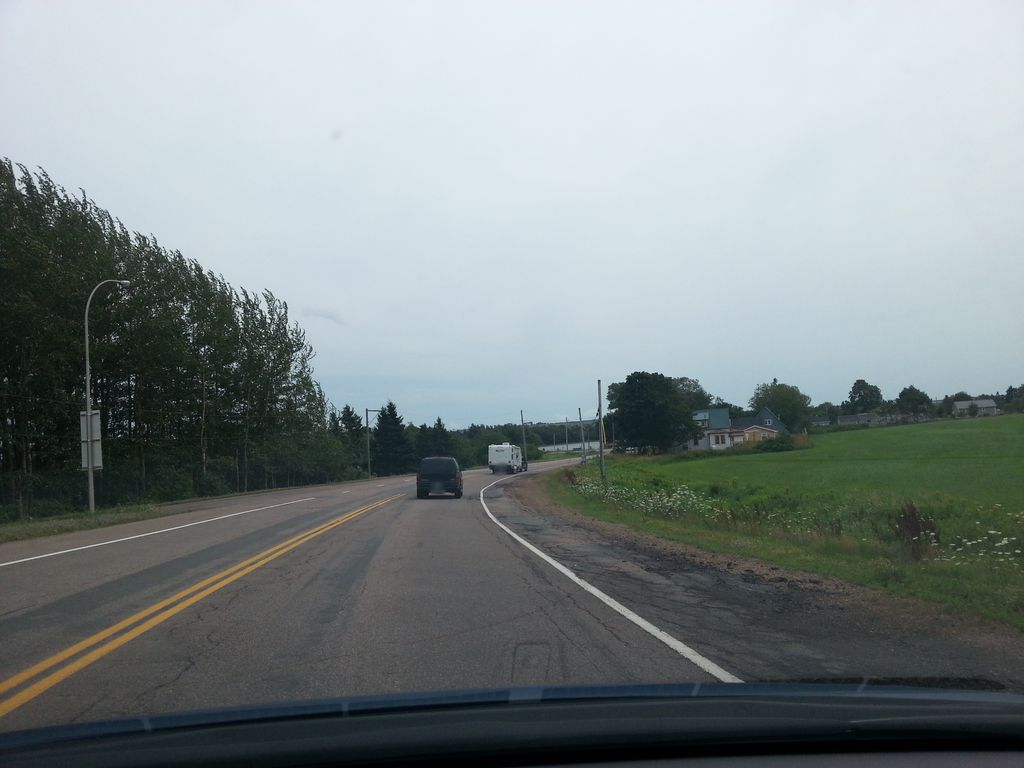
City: charlottetown